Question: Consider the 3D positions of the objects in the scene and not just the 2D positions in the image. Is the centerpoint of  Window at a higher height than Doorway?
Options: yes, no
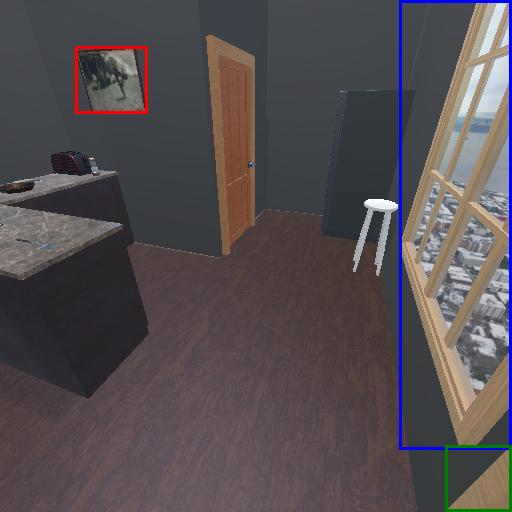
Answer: yes